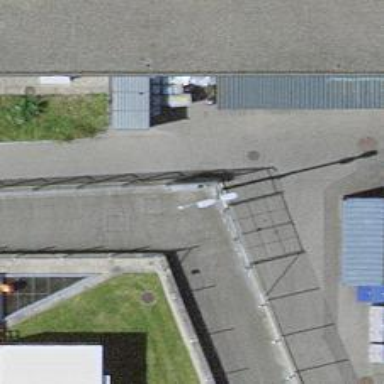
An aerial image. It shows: Fence.